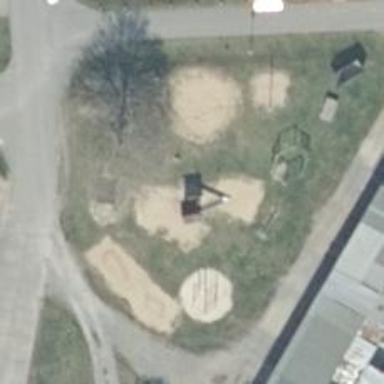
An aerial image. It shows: Playground area for leisure activities on the land.